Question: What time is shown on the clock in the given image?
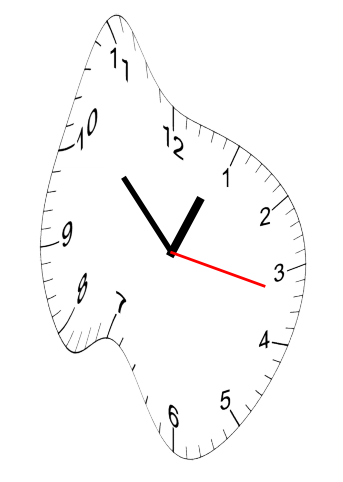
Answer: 12:52:17